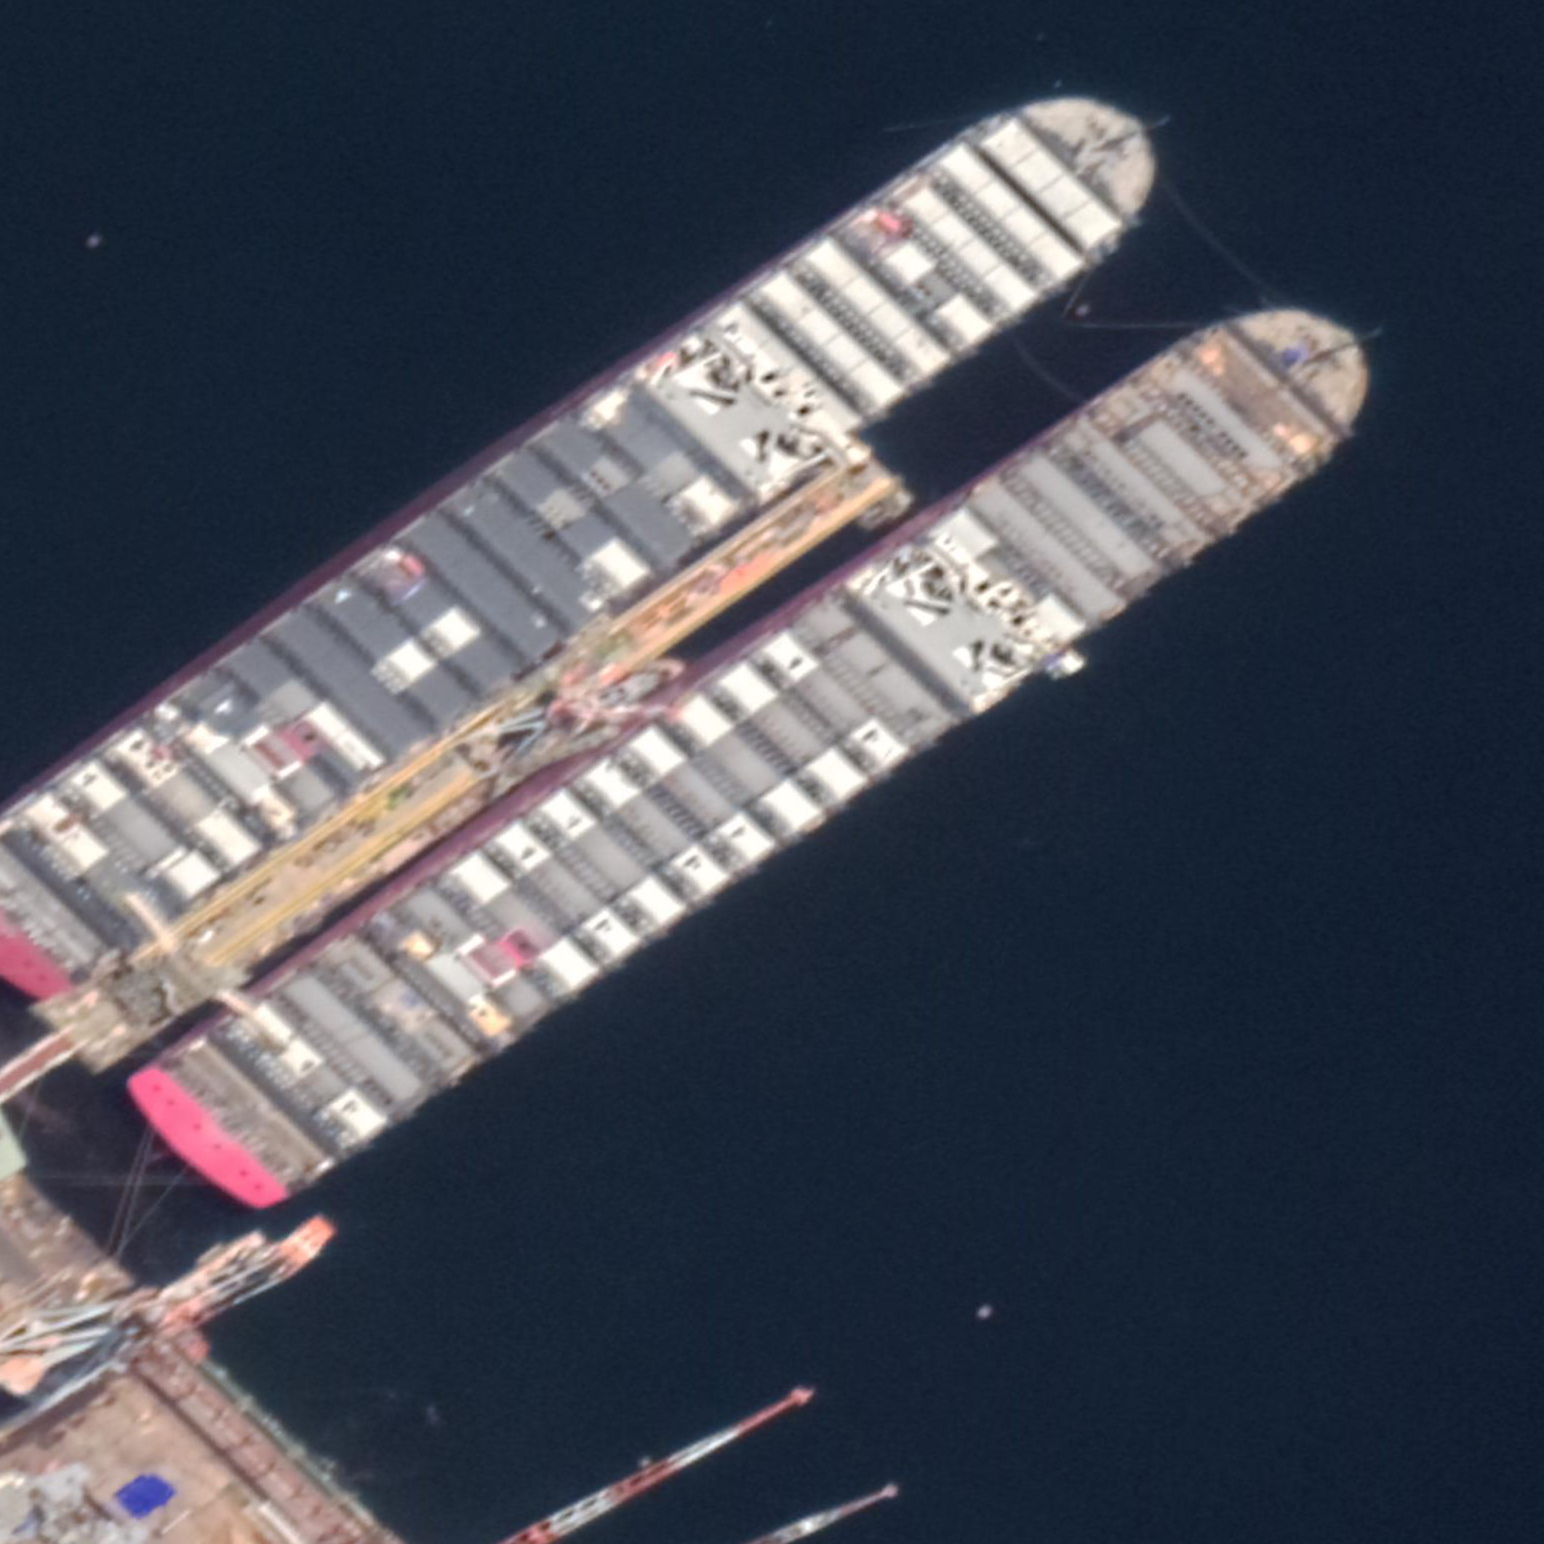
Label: civil